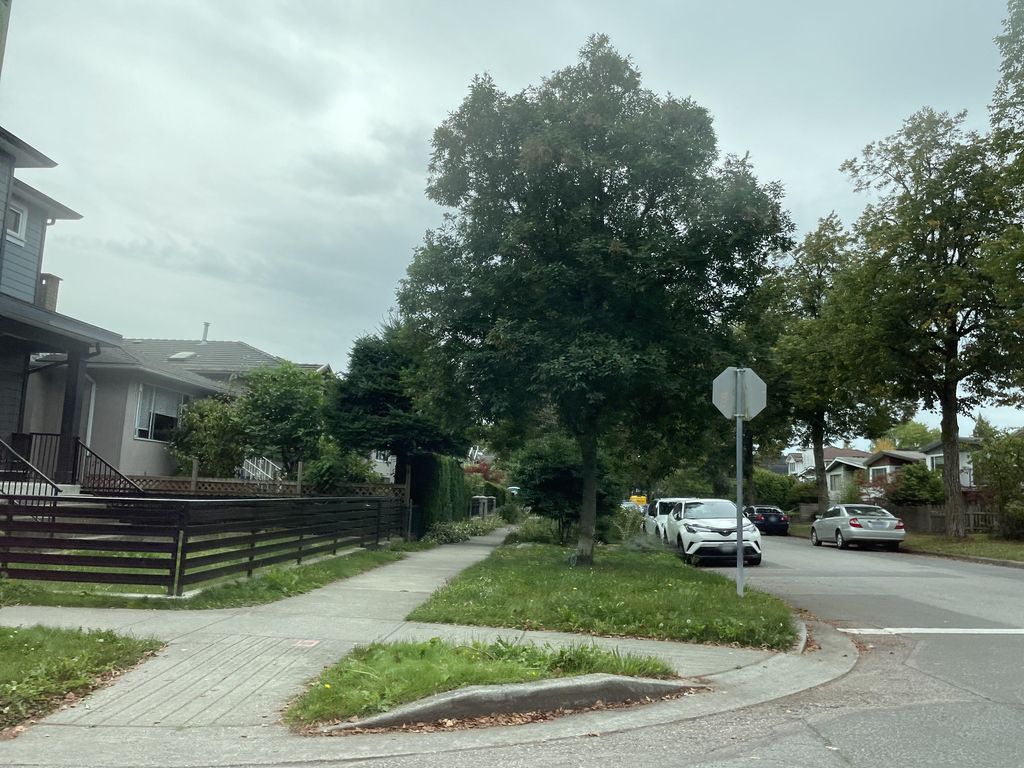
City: vancouver